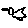
Label: bird